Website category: sports
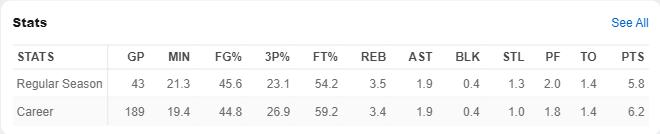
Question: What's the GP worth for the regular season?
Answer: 43

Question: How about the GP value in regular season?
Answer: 43

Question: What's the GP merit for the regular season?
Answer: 43

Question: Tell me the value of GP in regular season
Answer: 43

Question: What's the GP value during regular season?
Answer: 43

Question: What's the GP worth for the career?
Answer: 189

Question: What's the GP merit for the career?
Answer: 189

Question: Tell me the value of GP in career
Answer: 189

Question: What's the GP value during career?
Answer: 189

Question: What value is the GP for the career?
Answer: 189

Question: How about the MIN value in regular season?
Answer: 21.3

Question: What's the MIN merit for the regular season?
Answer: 21.3

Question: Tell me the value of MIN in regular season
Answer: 21.3

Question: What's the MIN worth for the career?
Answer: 19.4

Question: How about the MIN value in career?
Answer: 19.4

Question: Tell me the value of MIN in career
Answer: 19.4

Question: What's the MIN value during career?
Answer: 19.4

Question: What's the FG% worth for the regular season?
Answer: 45.6

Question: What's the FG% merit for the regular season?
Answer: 45.6

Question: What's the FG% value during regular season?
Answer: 45.6

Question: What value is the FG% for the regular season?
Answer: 45.6

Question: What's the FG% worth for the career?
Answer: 44.8

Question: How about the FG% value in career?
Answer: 44.8

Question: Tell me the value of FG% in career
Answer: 44.8

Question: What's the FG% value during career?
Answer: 44.8

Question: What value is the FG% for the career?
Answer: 44.8

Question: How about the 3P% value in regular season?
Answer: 23.1

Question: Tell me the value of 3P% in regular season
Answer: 23.1

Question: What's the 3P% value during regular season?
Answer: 23.1

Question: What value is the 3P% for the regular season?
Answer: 23.1

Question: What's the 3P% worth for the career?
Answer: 26.9

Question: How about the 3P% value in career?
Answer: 26.9

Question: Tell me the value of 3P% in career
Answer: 26.9

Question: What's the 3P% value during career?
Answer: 26.9

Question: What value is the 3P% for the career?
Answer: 26.9

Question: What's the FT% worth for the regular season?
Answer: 54.2

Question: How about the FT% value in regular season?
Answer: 54.2

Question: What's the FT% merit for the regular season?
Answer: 54.2

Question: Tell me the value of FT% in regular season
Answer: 54.2

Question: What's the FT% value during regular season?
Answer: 54.2

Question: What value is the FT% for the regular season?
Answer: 54.2

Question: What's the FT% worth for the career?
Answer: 59.2

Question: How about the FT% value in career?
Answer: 59.2

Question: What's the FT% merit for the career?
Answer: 59.2

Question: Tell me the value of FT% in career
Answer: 59.2

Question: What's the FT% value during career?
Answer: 59.2

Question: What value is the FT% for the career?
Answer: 59.2

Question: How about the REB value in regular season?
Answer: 3.5

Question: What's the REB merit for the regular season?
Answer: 3.5

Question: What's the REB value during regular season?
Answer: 3.5

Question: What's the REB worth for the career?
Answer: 3.4

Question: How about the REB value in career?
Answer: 3.4

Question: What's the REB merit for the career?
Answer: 3.4

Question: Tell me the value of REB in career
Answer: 3.4

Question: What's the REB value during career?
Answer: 3.4

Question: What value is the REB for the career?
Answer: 3.4

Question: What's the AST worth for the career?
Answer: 1.9

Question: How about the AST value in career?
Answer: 1.9

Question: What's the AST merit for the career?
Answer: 1.9

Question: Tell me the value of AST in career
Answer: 1.9

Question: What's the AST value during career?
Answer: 1.9

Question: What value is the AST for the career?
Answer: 1.9

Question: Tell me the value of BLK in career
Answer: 0.4

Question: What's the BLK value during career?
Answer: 0.4